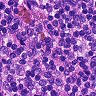
Metastatic tissue present: no